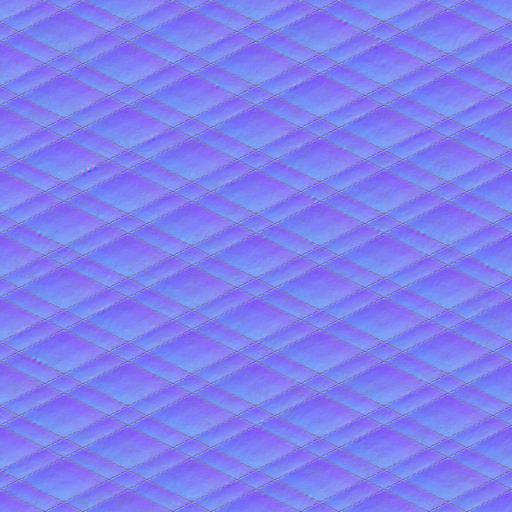
diamond leather red stitched